Field crop: maize
Growth stage: 2
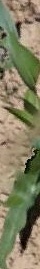
Species: maize